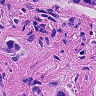
Metastatic tissue present: yes